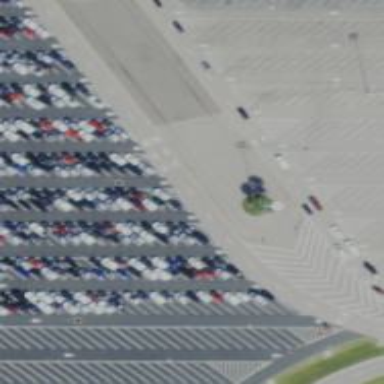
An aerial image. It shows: Designated parking area for trams located along service road.